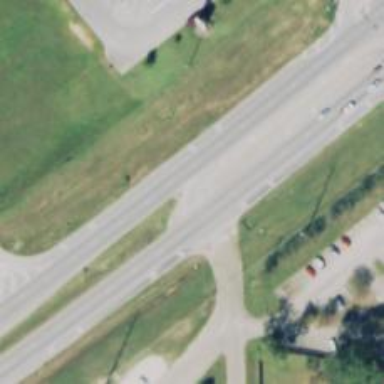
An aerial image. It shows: Trunk link highway with asphalt surface.